A 2-D grayscale encoding of one vibration snapshot from a rotor kit is shown. Classify the rotor condition as one of: normal, misalignment, unbalance, looseness.
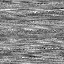
Answer: unbalance